Brain MRI, t1w sequence, axial 2D slice.
Patient: age 46, sex F, weight 90 kg, height 1.9 m
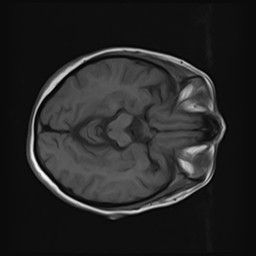